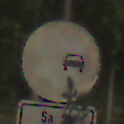
Verkehrszeichen: Ueberholverbot
Zusatzzeichen unten: ZeitangabenMitBeschraenkungAufWochentage9
Umgebung: Outdoor, RoadRail
Tageszeit: Midday
Wetter: Clear
Licht: Natural
Jahreszeit: NotSpecified
Kontrast: HighContrast